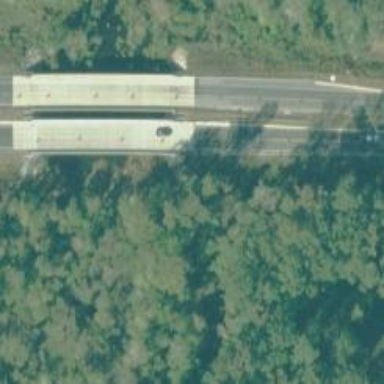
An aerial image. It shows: Trunk road bridge.